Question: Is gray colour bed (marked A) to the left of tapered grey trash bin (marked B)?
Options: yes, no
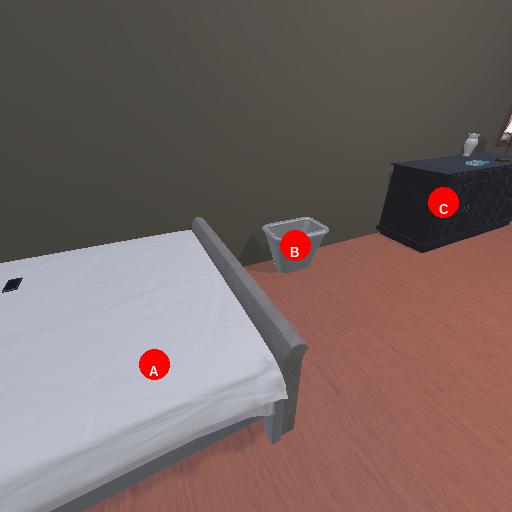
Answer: yes